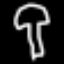
Label: mushroom